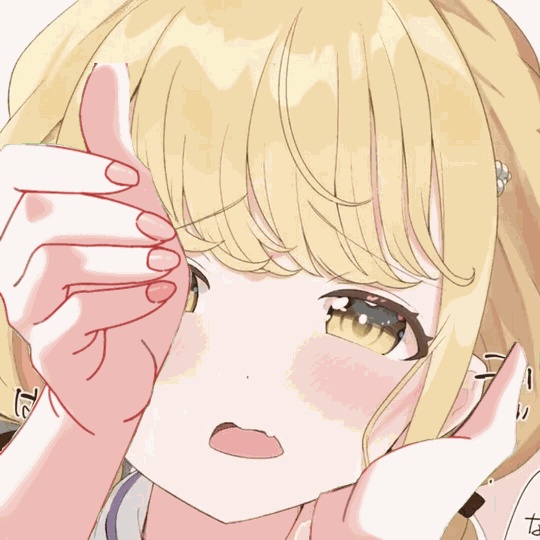
Label: anime